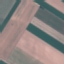
Label: AnnualCrop